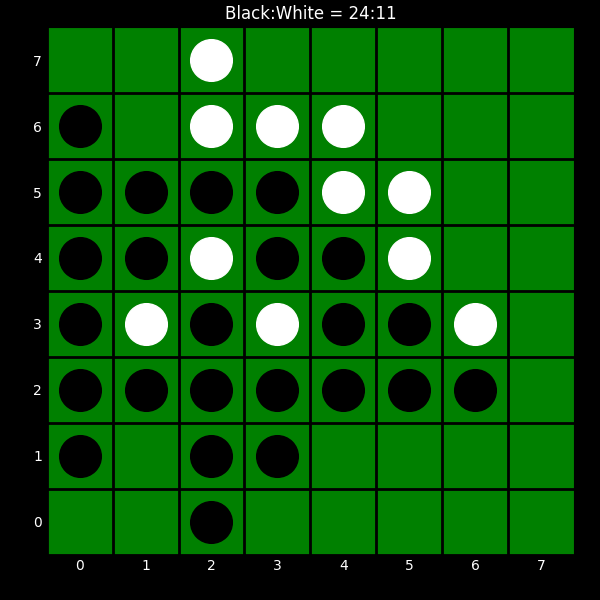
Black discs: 24
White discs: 11